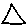
Label: triangle